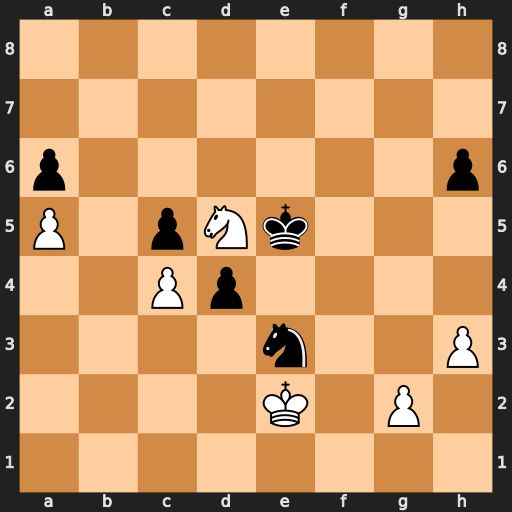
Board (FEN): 8/8/p6p/P1pNk3/2Pp4/4n2P/4K1P1/8
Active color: w
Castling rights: -
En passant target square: -
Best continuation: Nxe3 dxe3 Kxe3